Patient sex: M
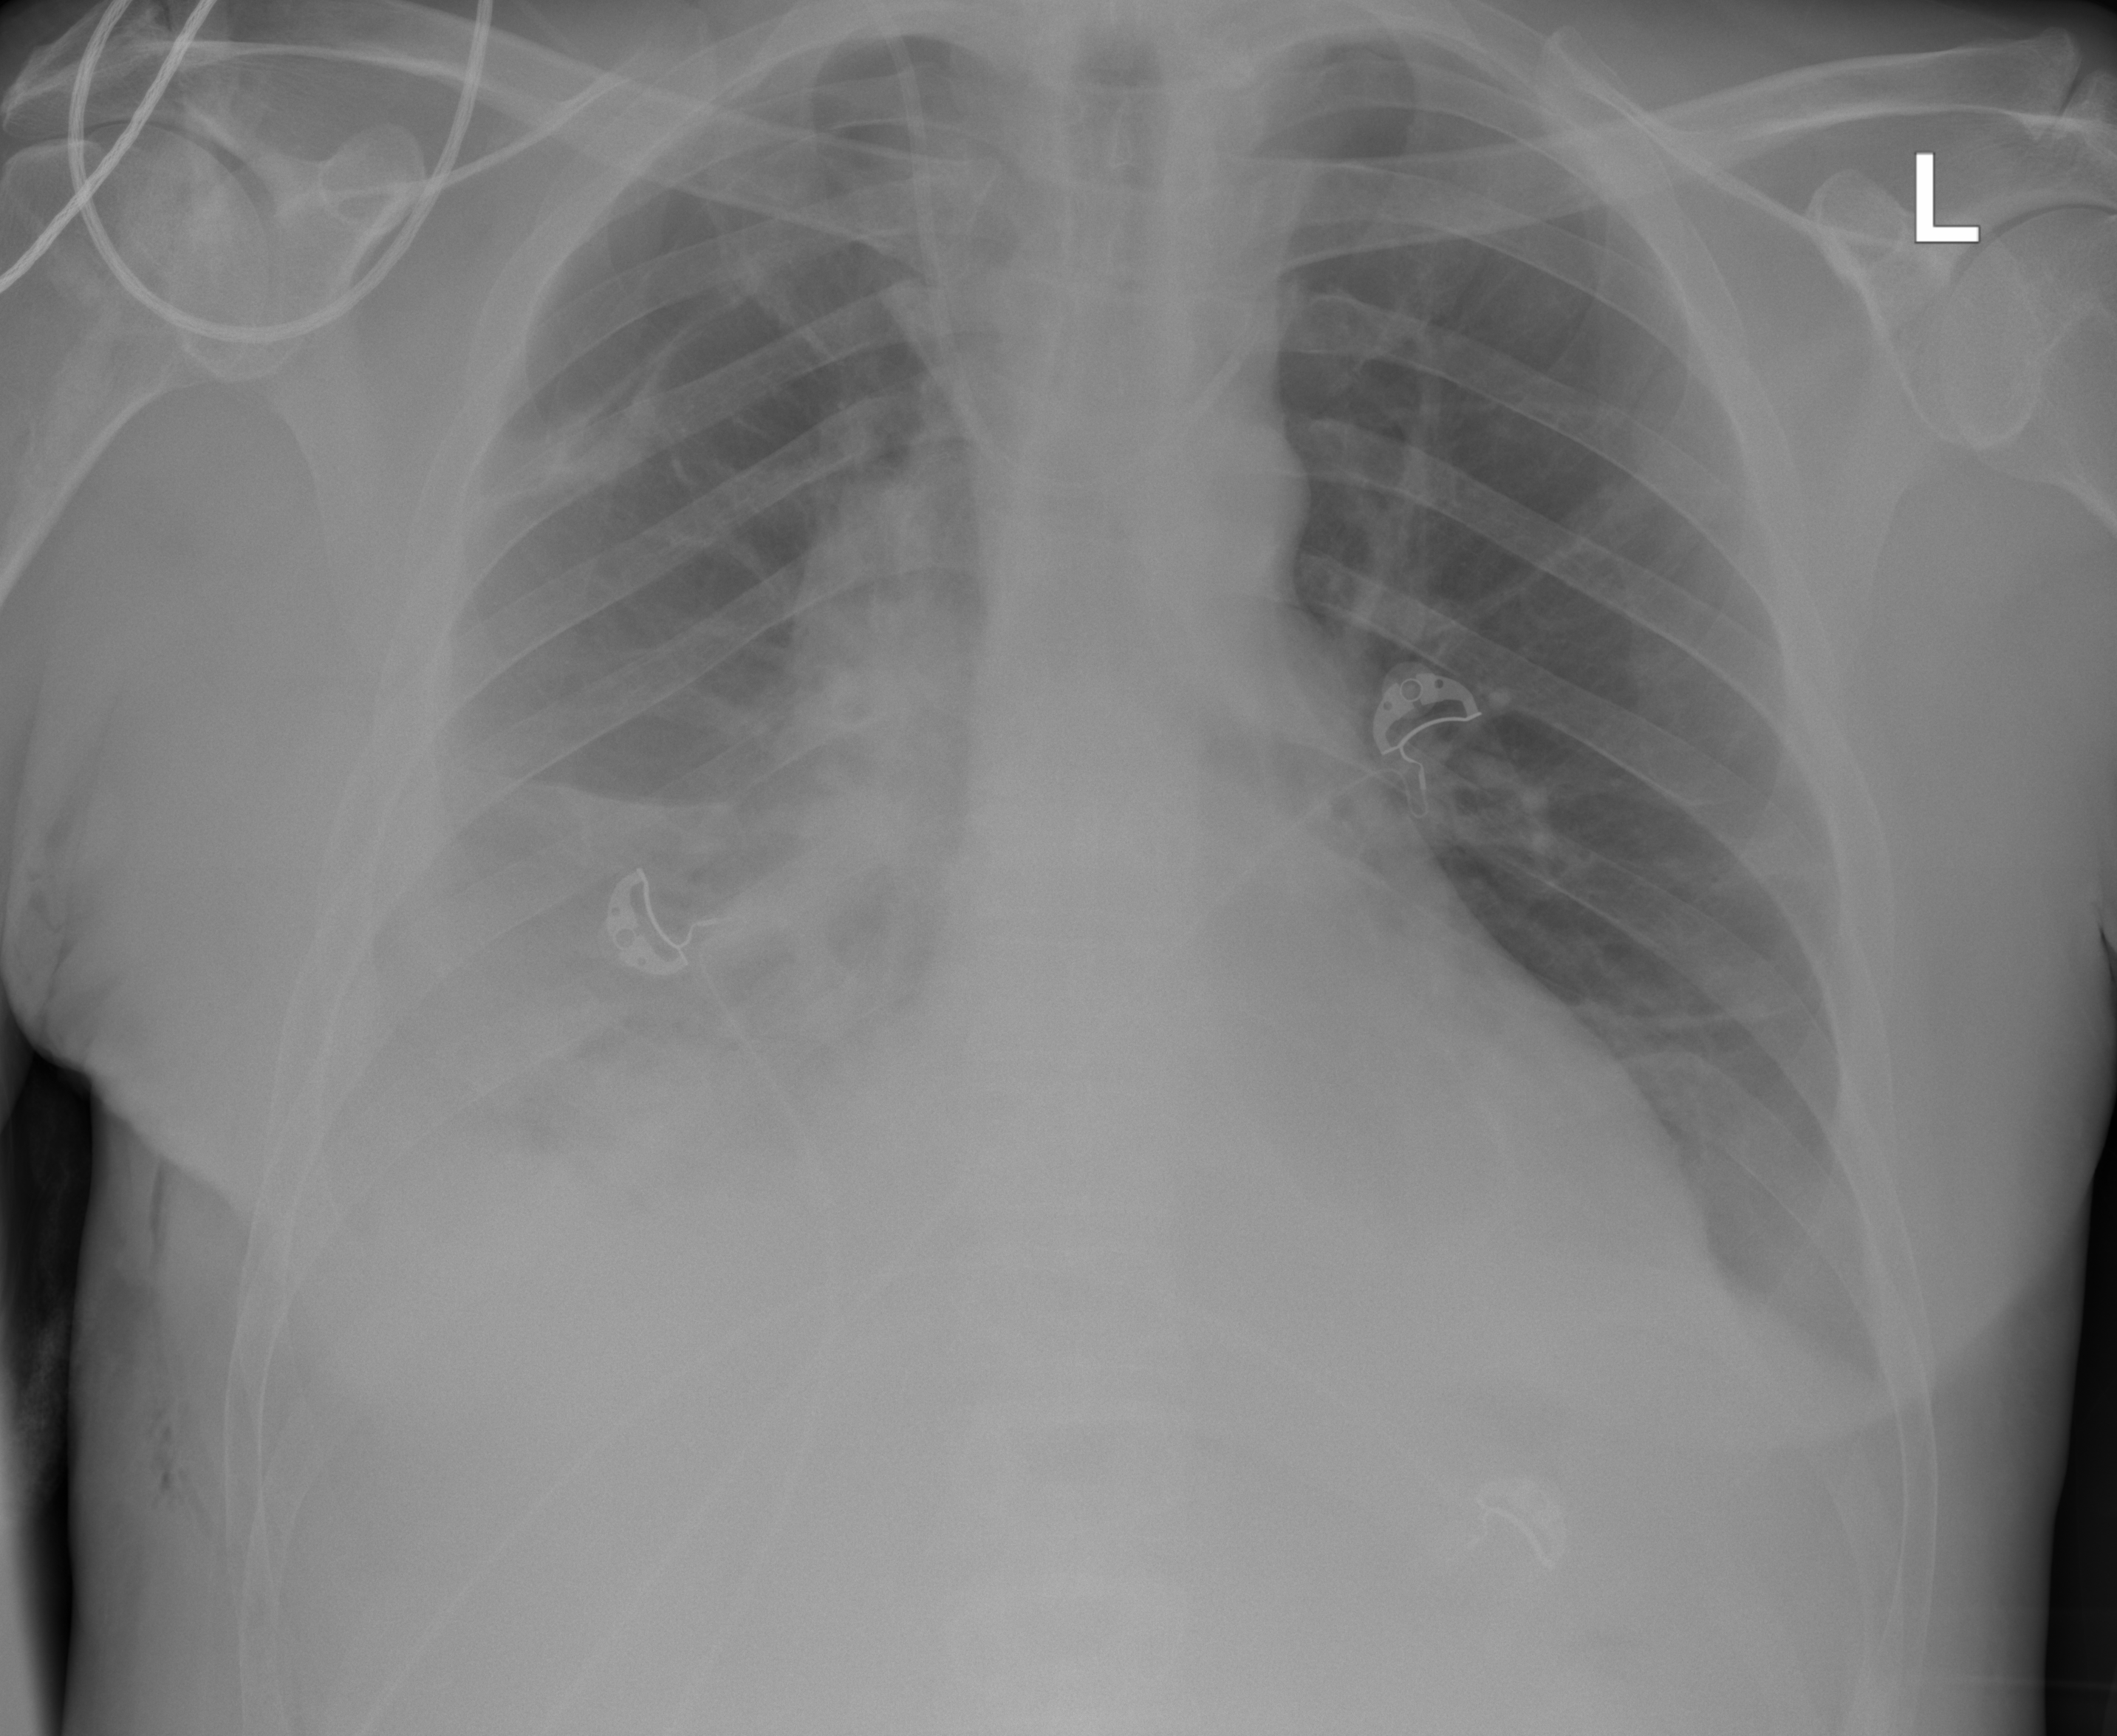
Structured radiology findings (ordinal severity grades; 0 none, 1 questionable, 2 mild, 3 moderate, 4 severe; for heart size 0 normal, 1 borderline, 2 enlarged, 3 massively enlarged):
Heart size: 0
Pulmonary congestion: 0
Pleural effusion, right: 3
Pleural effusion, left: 0
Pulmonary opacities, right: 2
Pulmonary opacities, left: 0
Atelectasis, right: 2
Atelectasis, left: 2